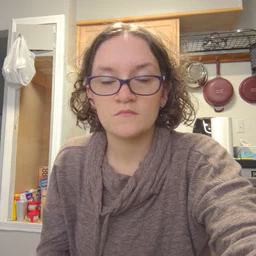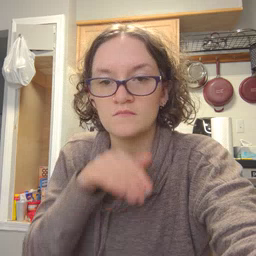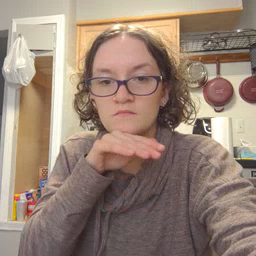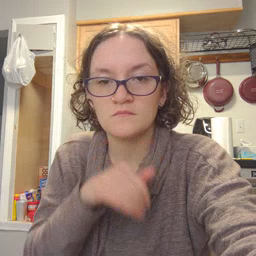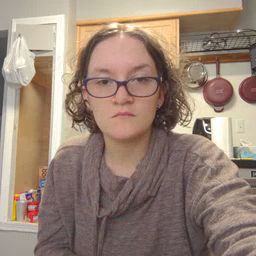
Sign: pig